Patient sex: M
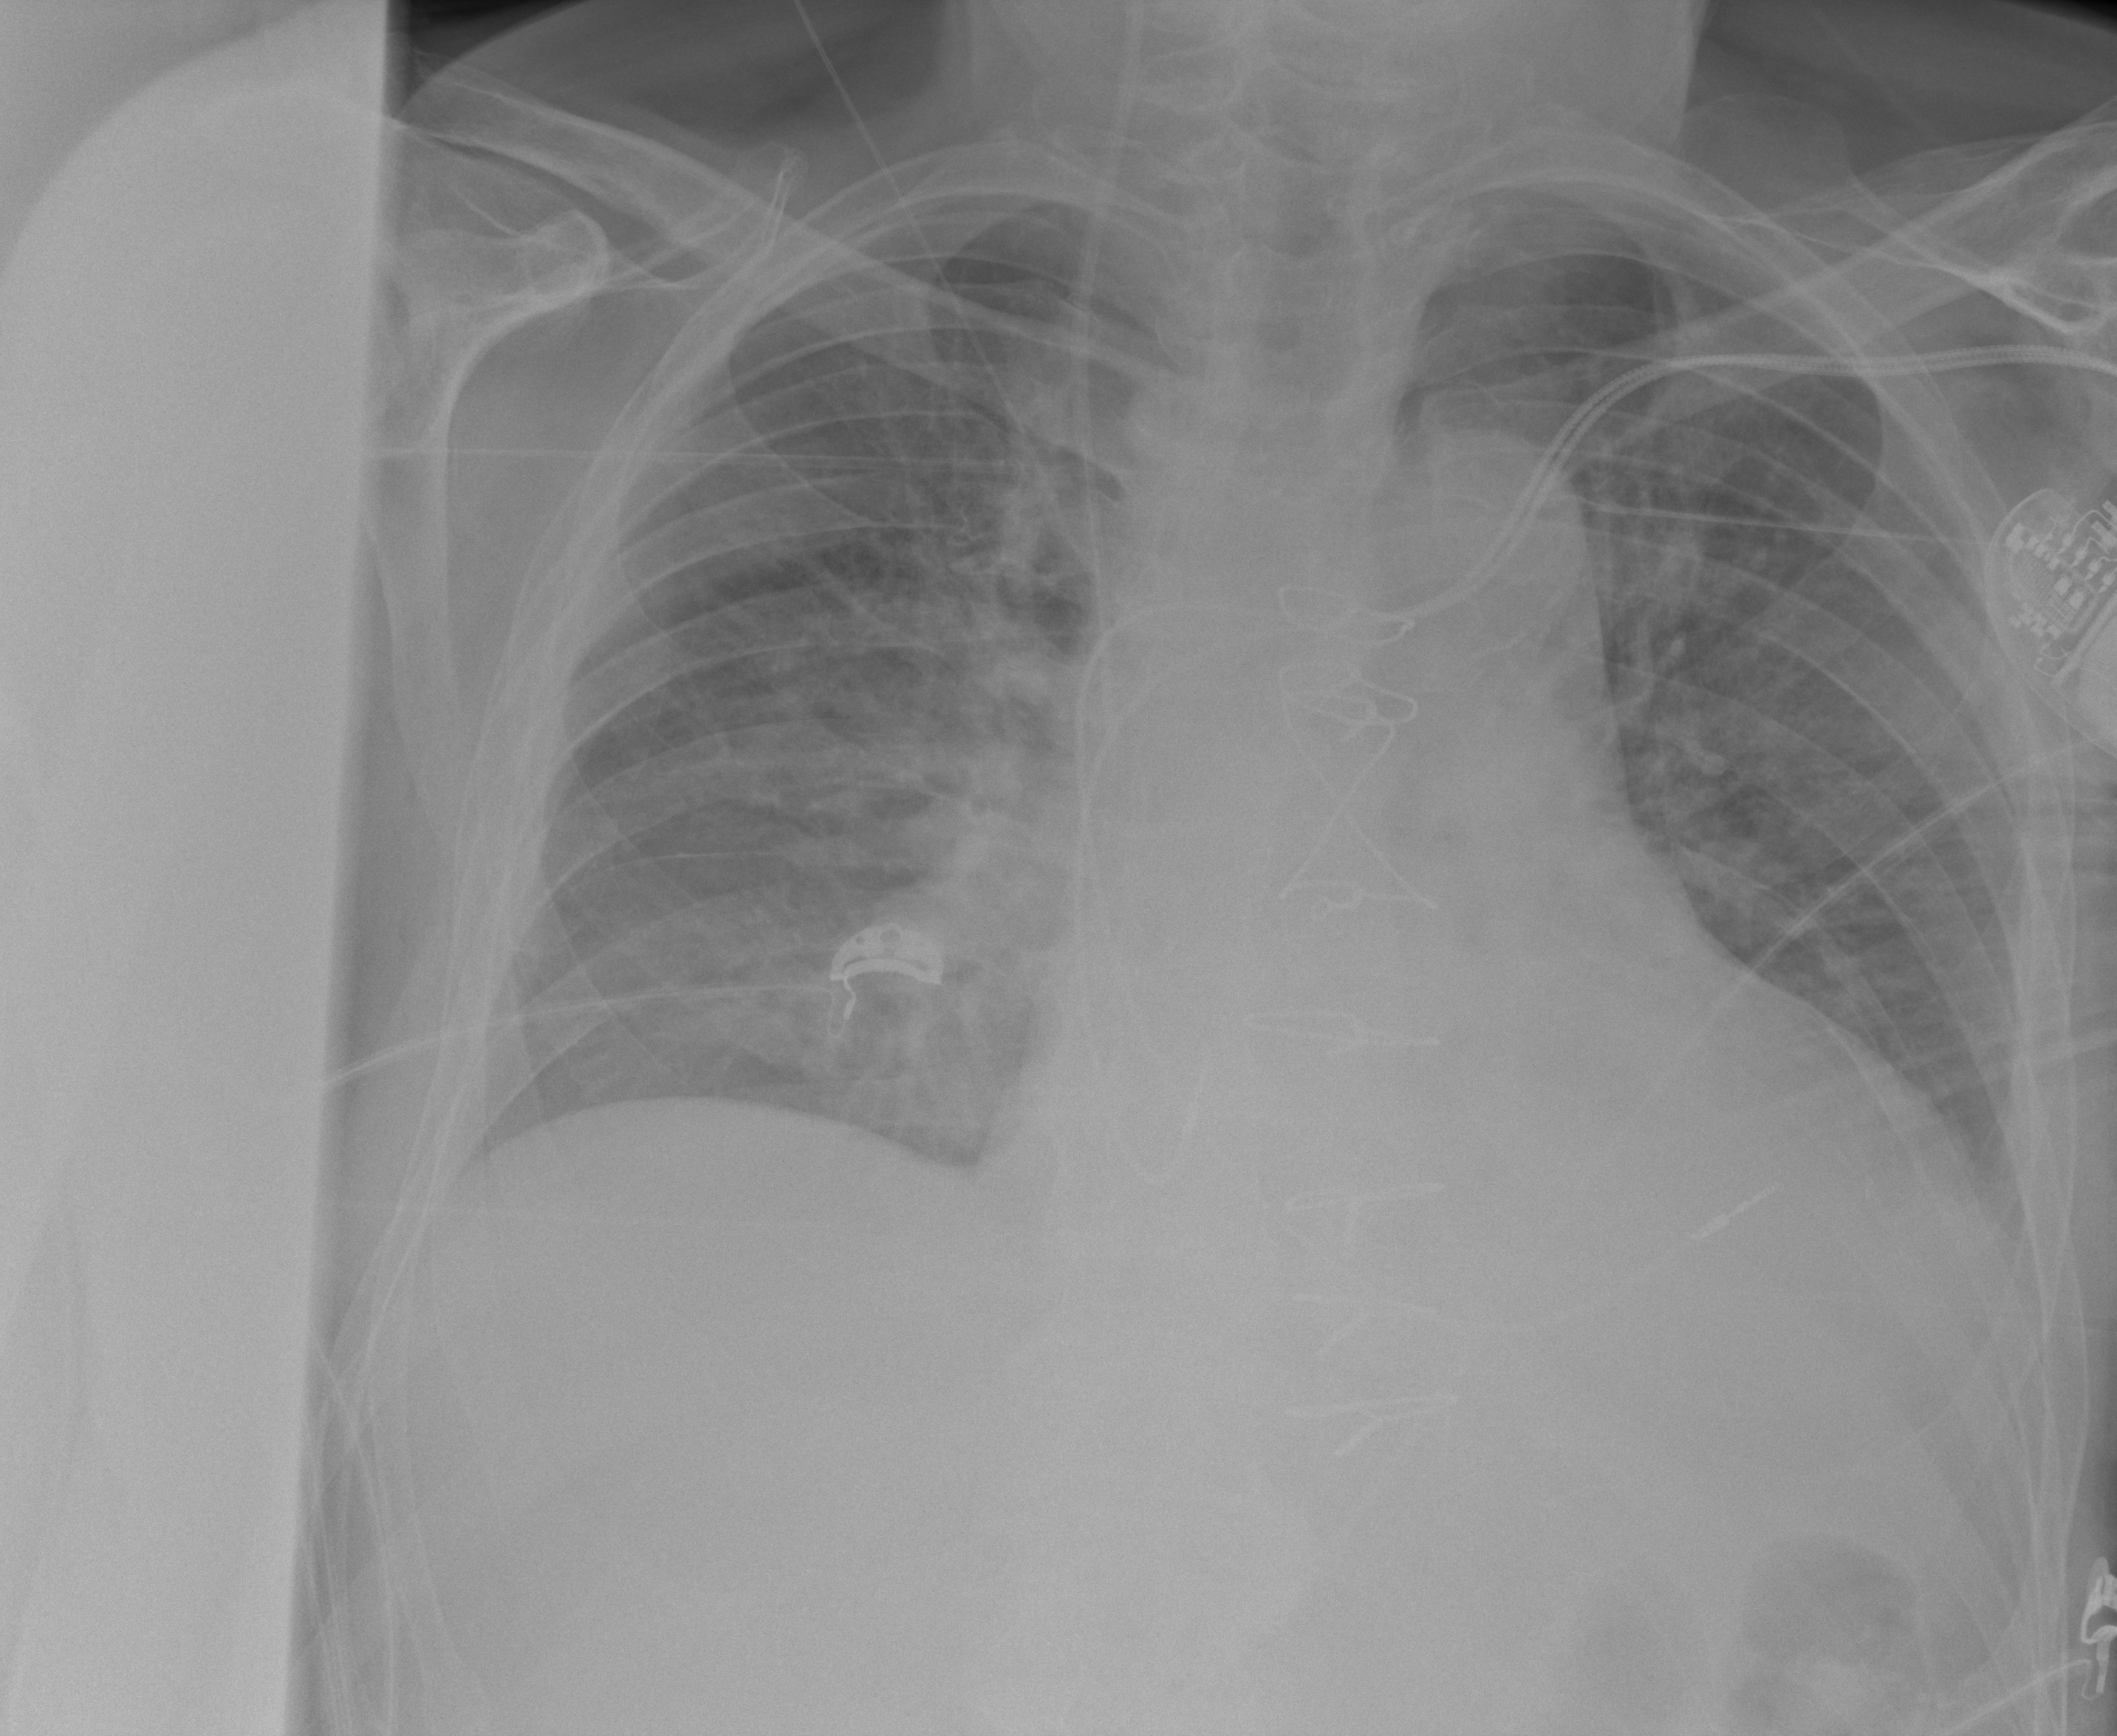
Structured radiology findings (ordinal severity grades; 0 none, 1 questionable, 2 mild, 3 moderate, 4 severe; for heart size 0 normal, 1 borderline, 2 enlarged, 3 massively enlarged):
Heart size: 2
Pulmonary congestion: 2
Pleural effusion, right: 3
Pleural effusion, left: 2
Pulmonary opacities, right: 2
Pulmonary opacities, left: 2
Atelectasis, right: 3
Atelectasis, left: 2